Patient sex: M
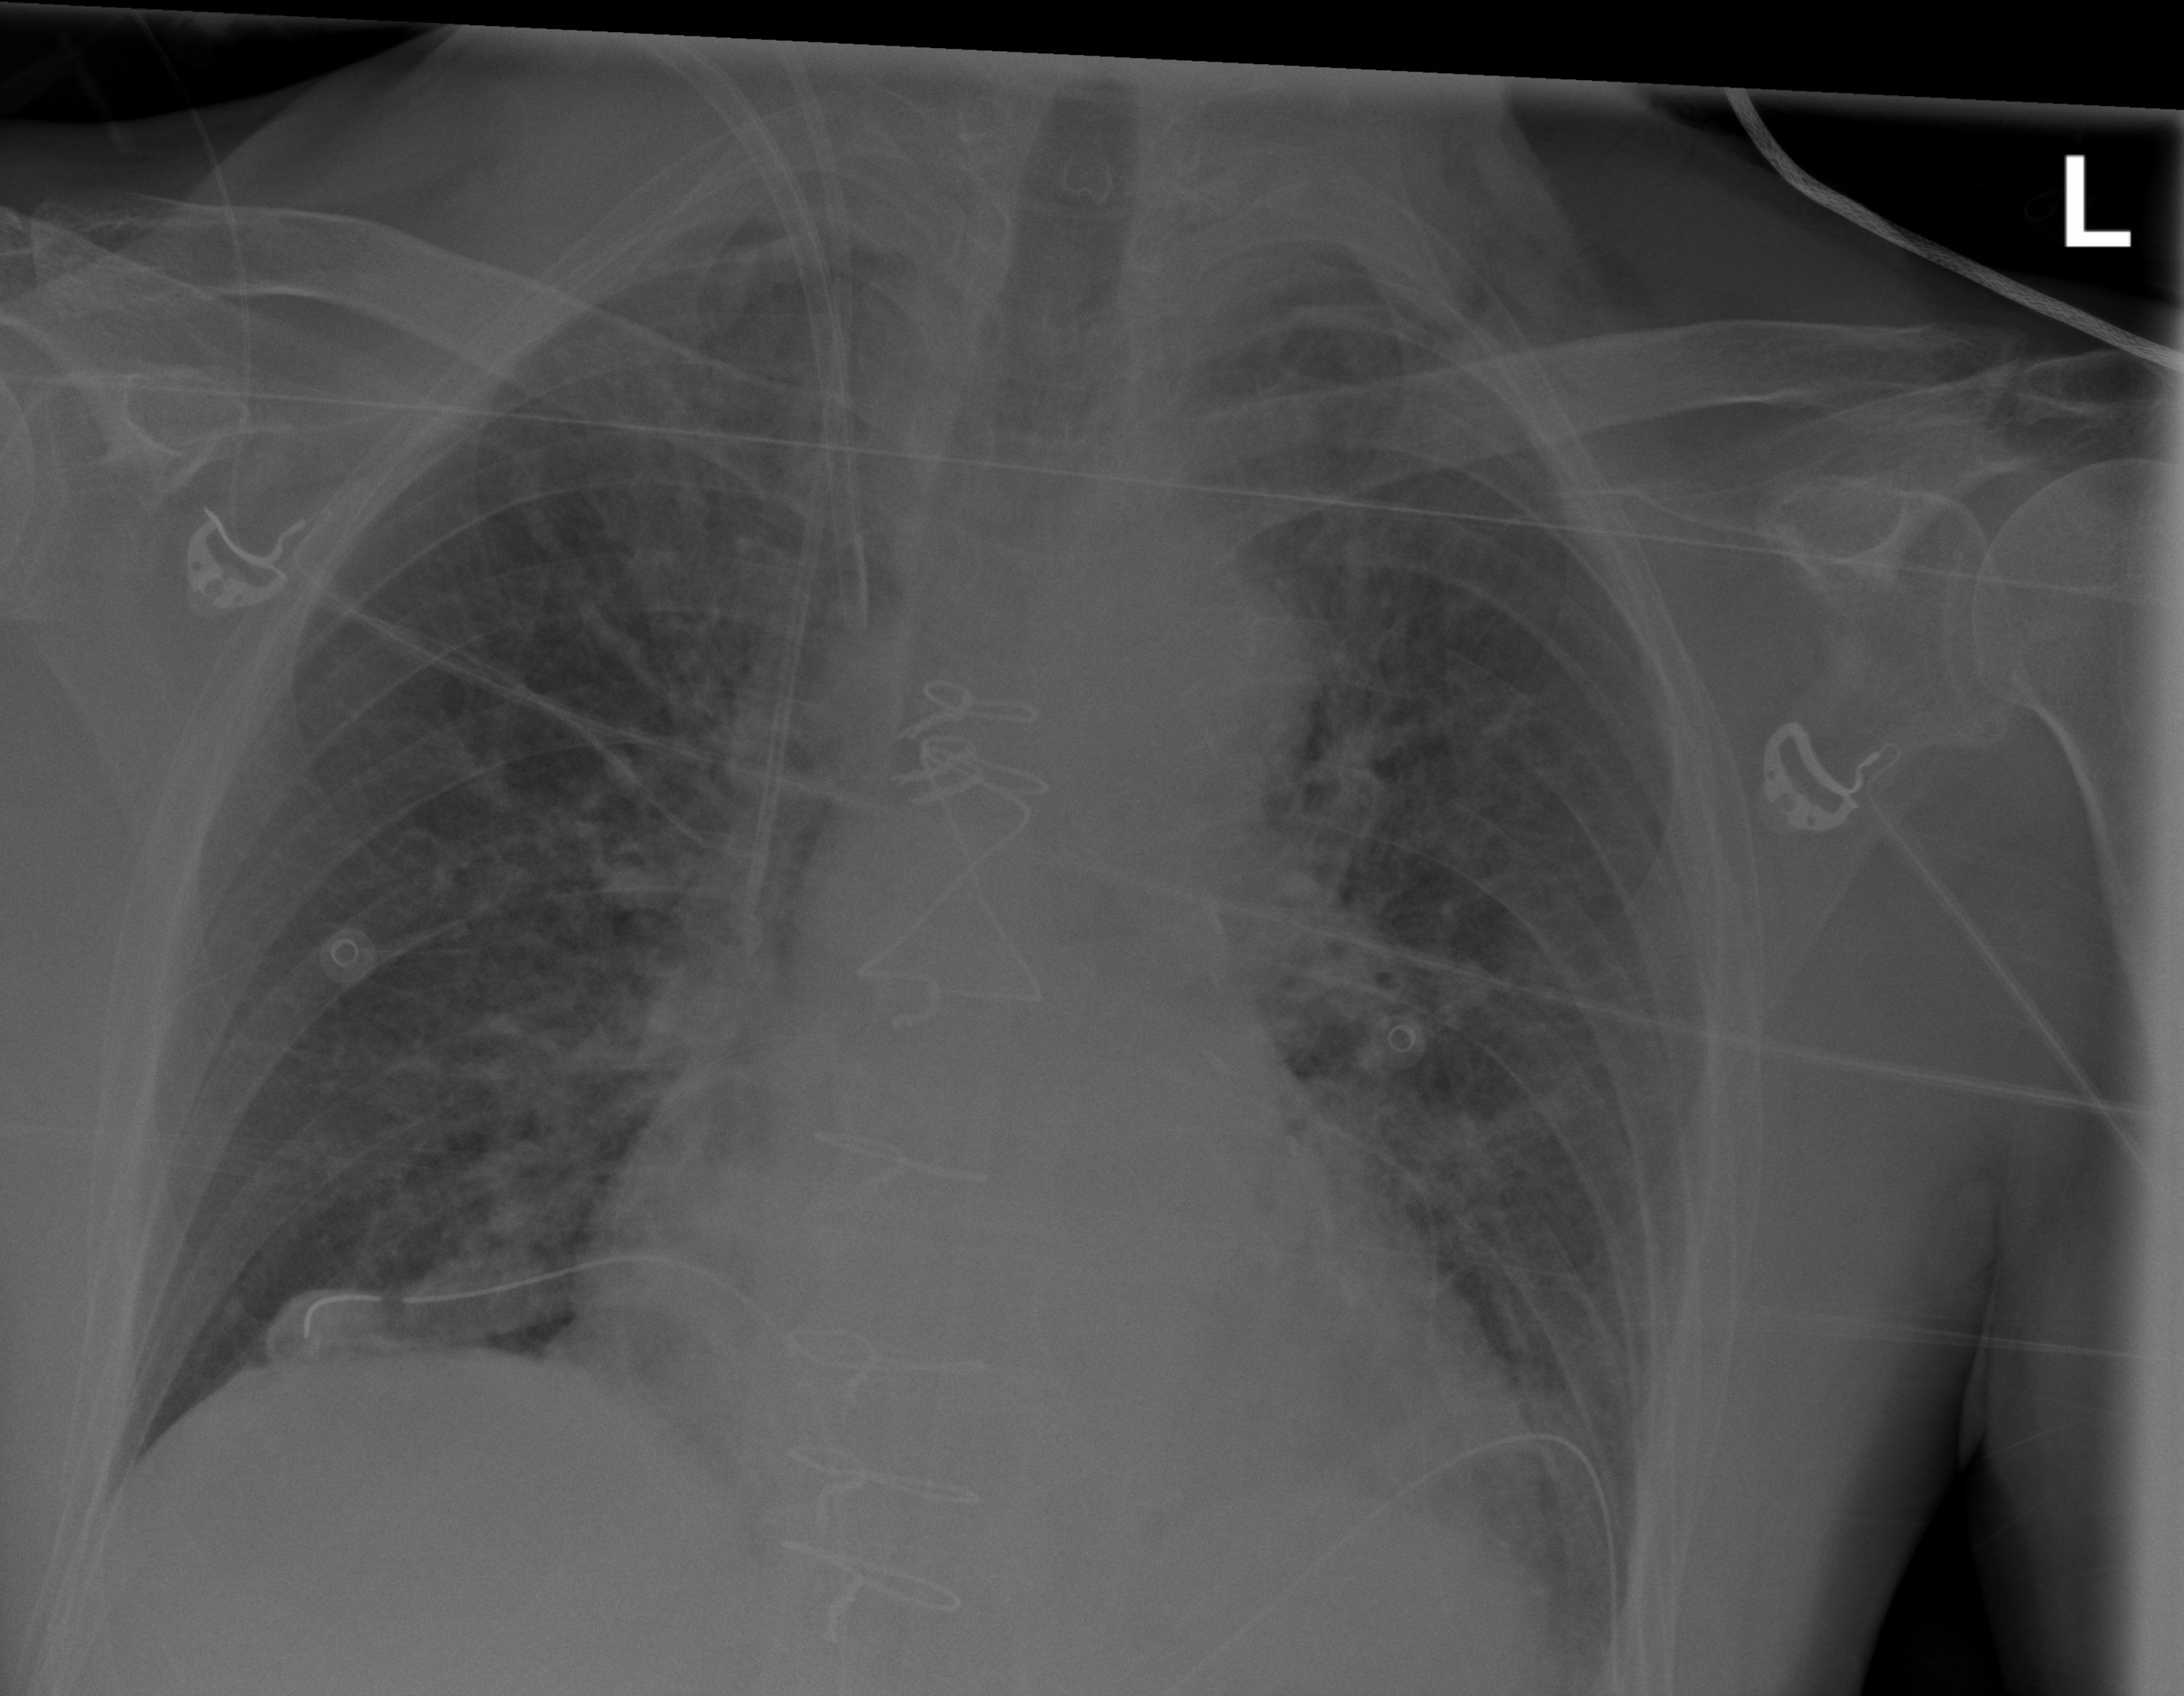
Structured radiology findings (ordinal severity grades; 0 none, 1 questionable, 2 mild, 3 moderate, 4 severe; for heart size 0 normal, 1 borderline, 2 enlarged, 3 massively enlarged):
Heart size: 2
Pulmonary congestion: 2
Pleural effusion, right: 0
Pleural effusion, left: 2
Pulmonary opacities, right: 2
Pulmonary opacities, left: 2
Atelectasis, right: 2
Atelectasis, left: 2